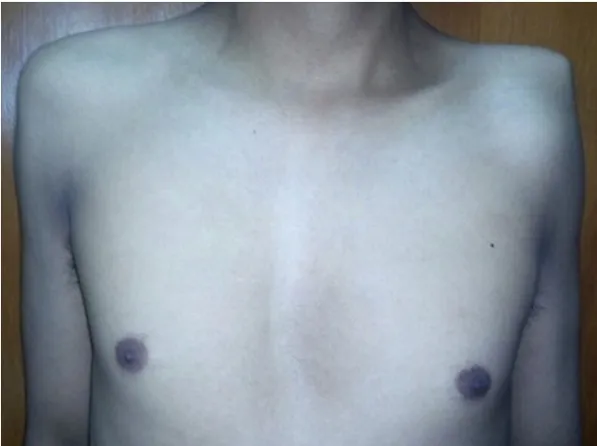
(a) Clinical picture of bilateral shoulder showing a squaring left shoulder with muscle atrophy.
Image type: medical_photograph (skin_photograph)